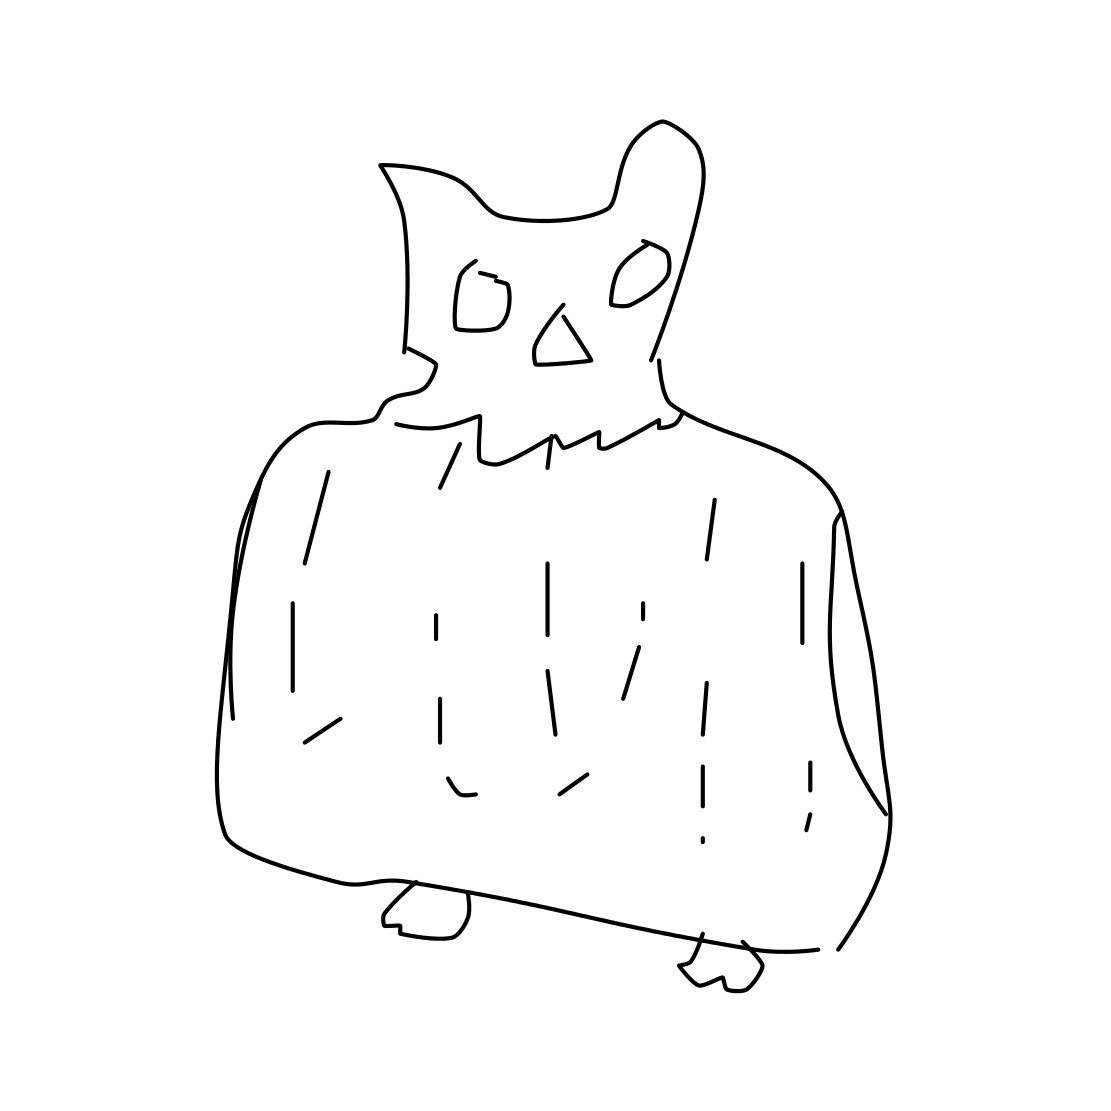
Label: owl